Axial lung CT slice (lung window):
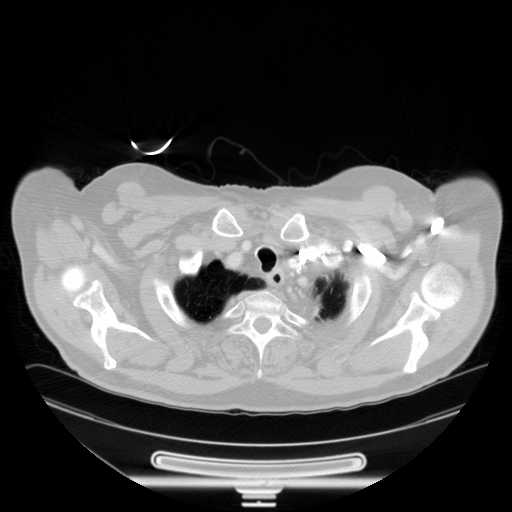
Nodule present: no